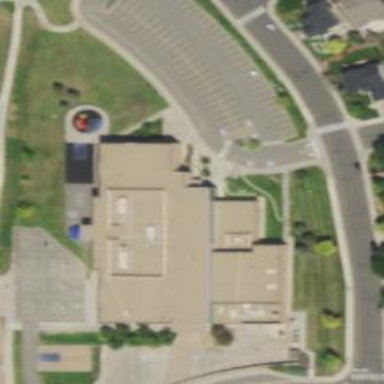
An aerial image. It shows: Elementary school.